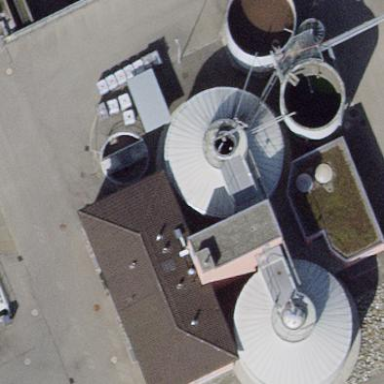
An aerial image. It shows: Building that serves as silo.